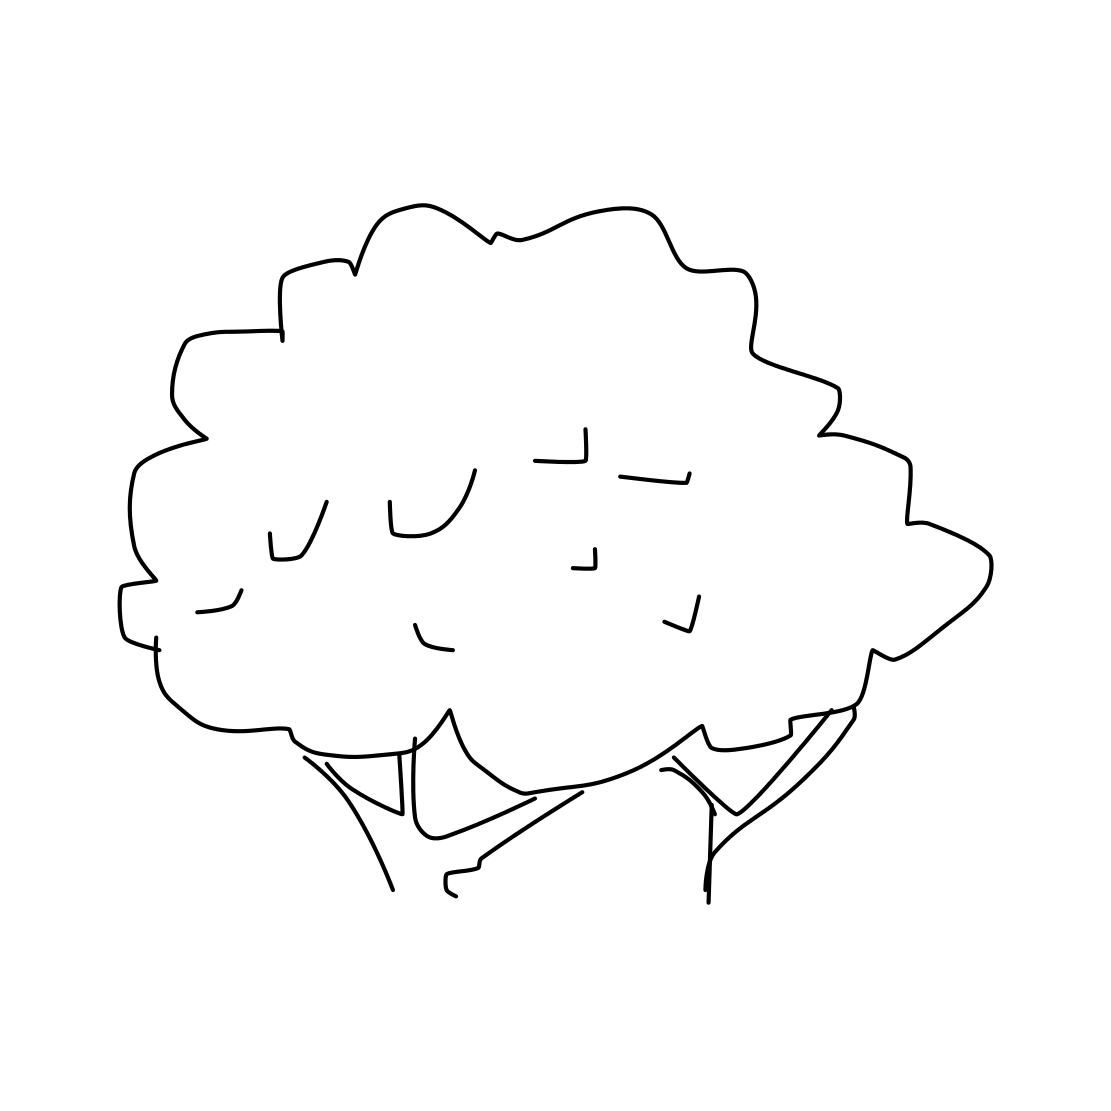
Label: bush